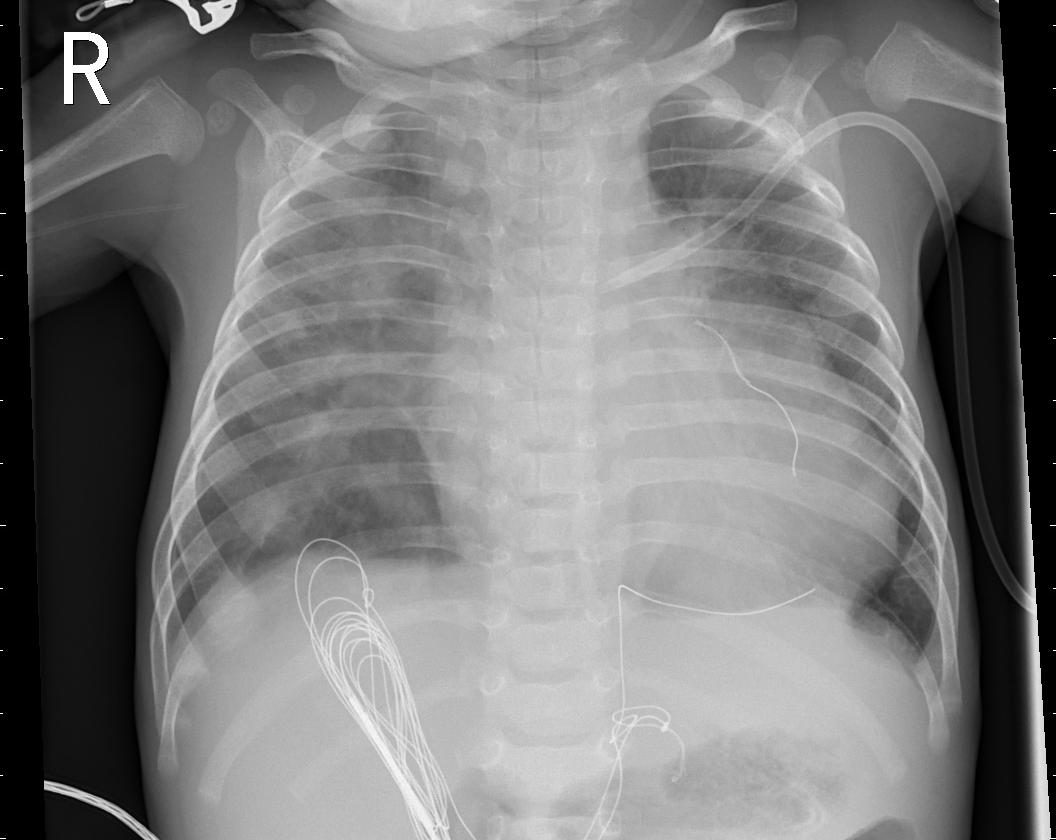
Diagnosis: PNEUMONIA